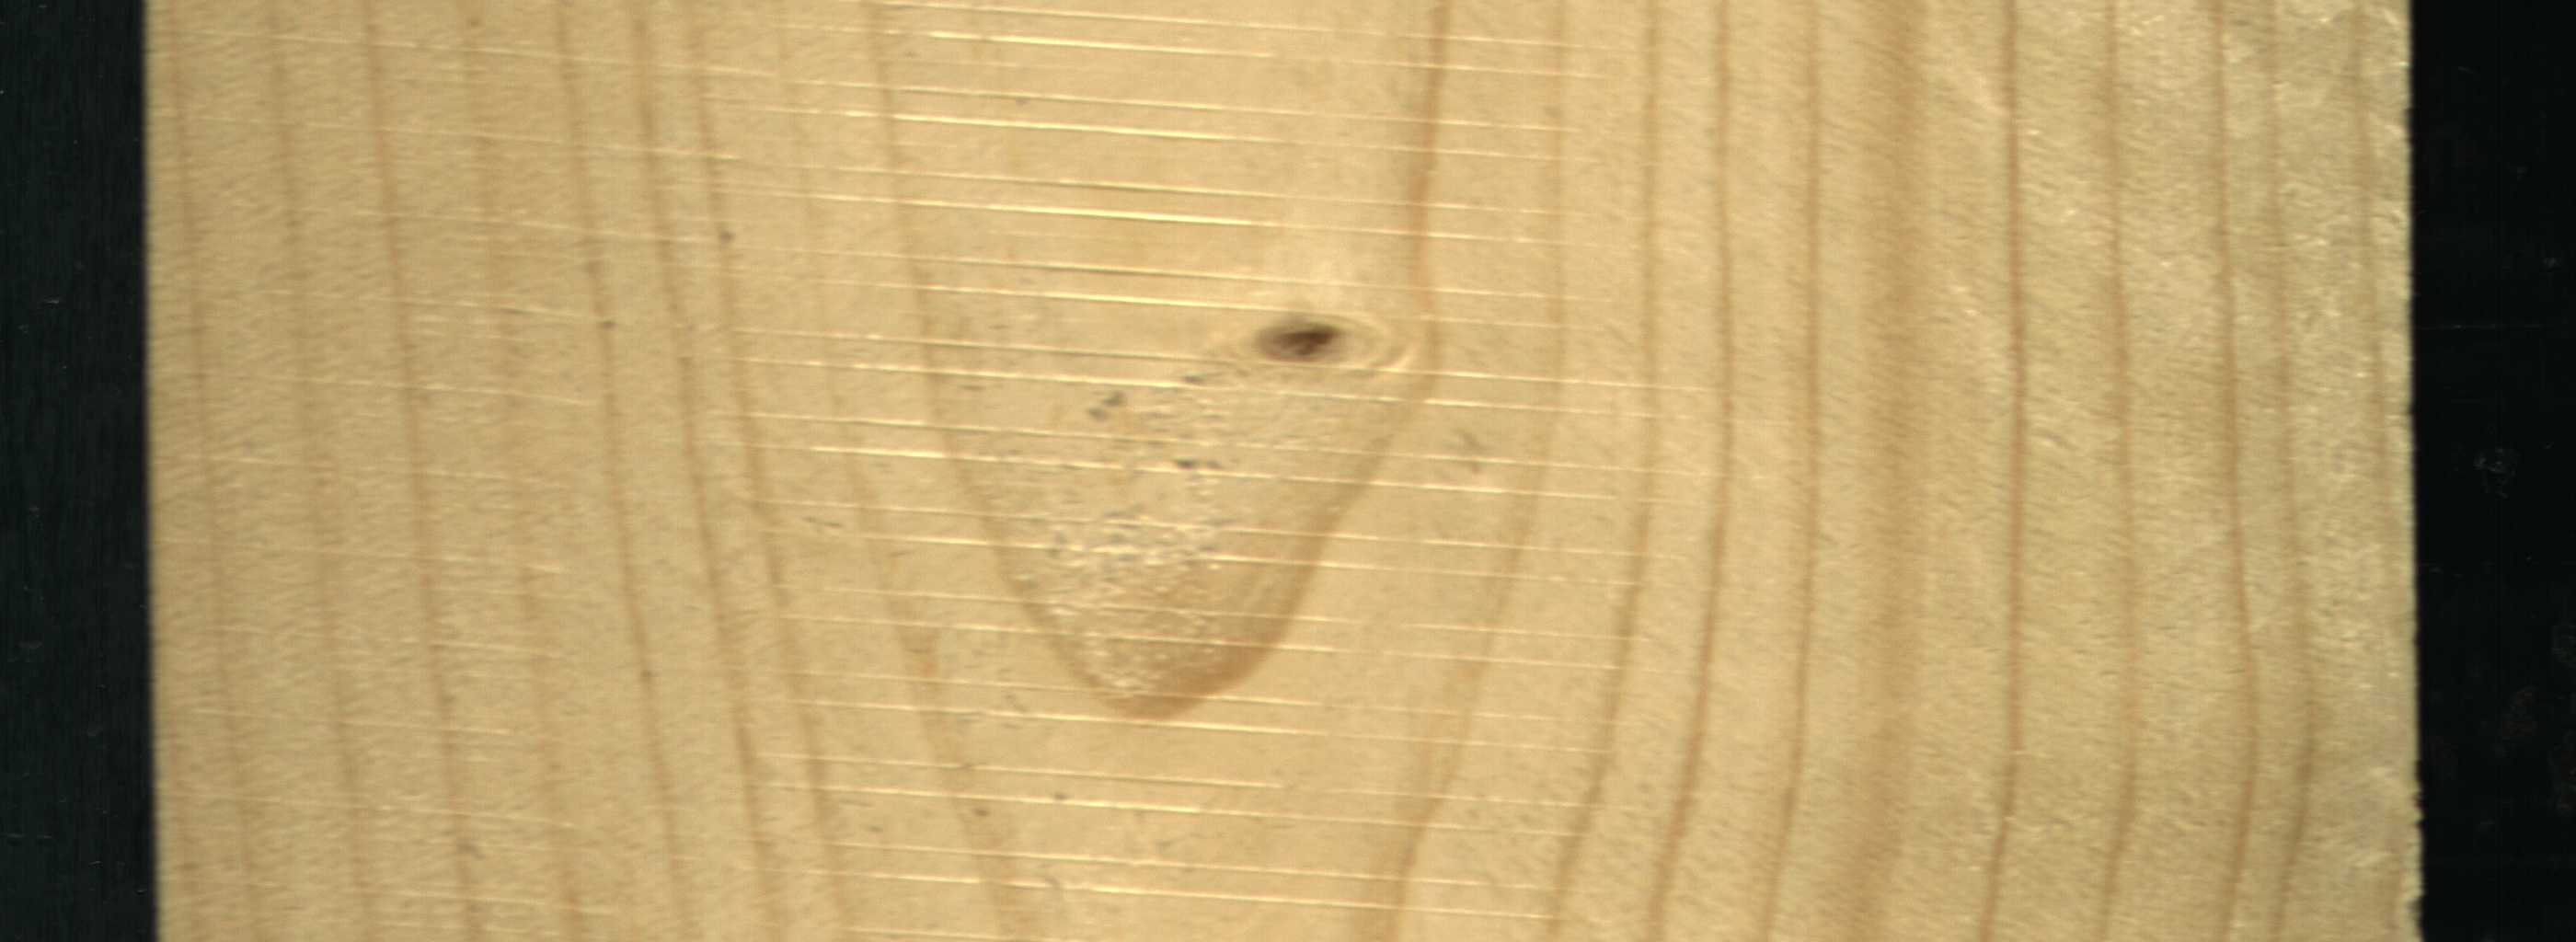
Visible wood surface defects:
Live_Knot